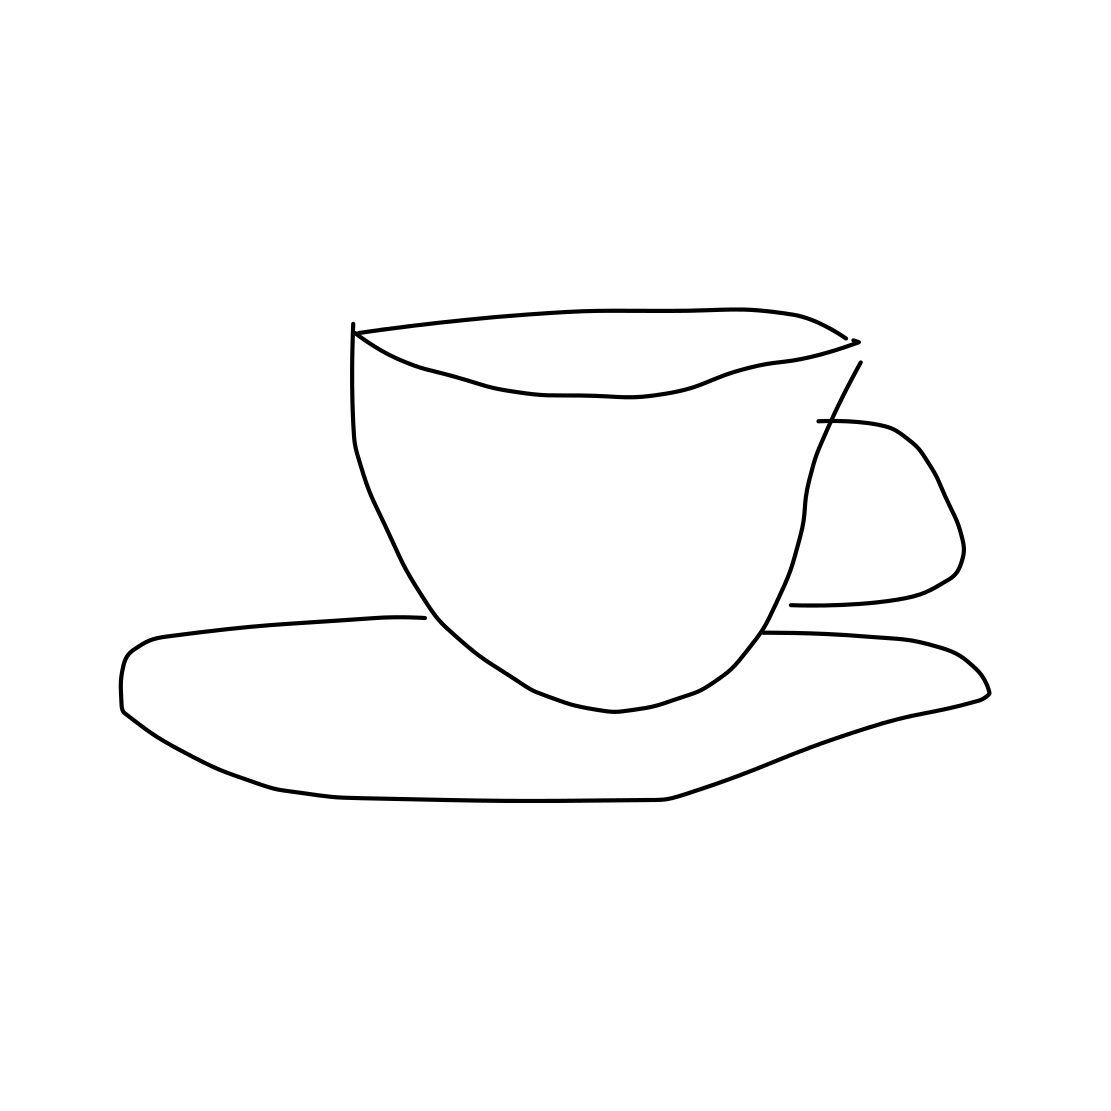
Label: teacup